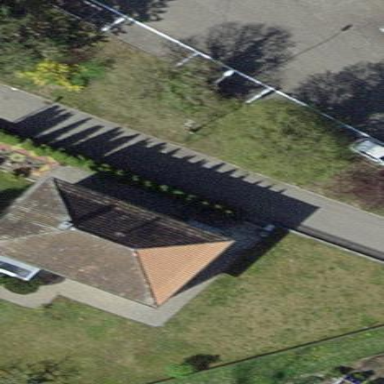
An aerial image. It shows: House with hipped roof.